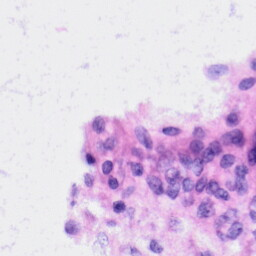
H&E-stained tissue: Liver